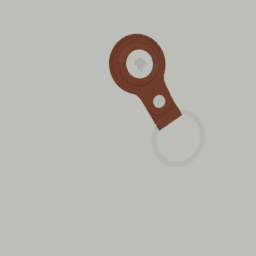
Label: electronics